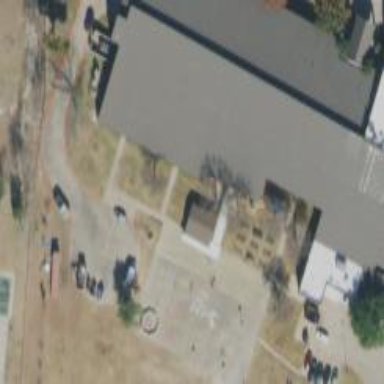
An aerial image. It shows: School building.